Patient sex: M
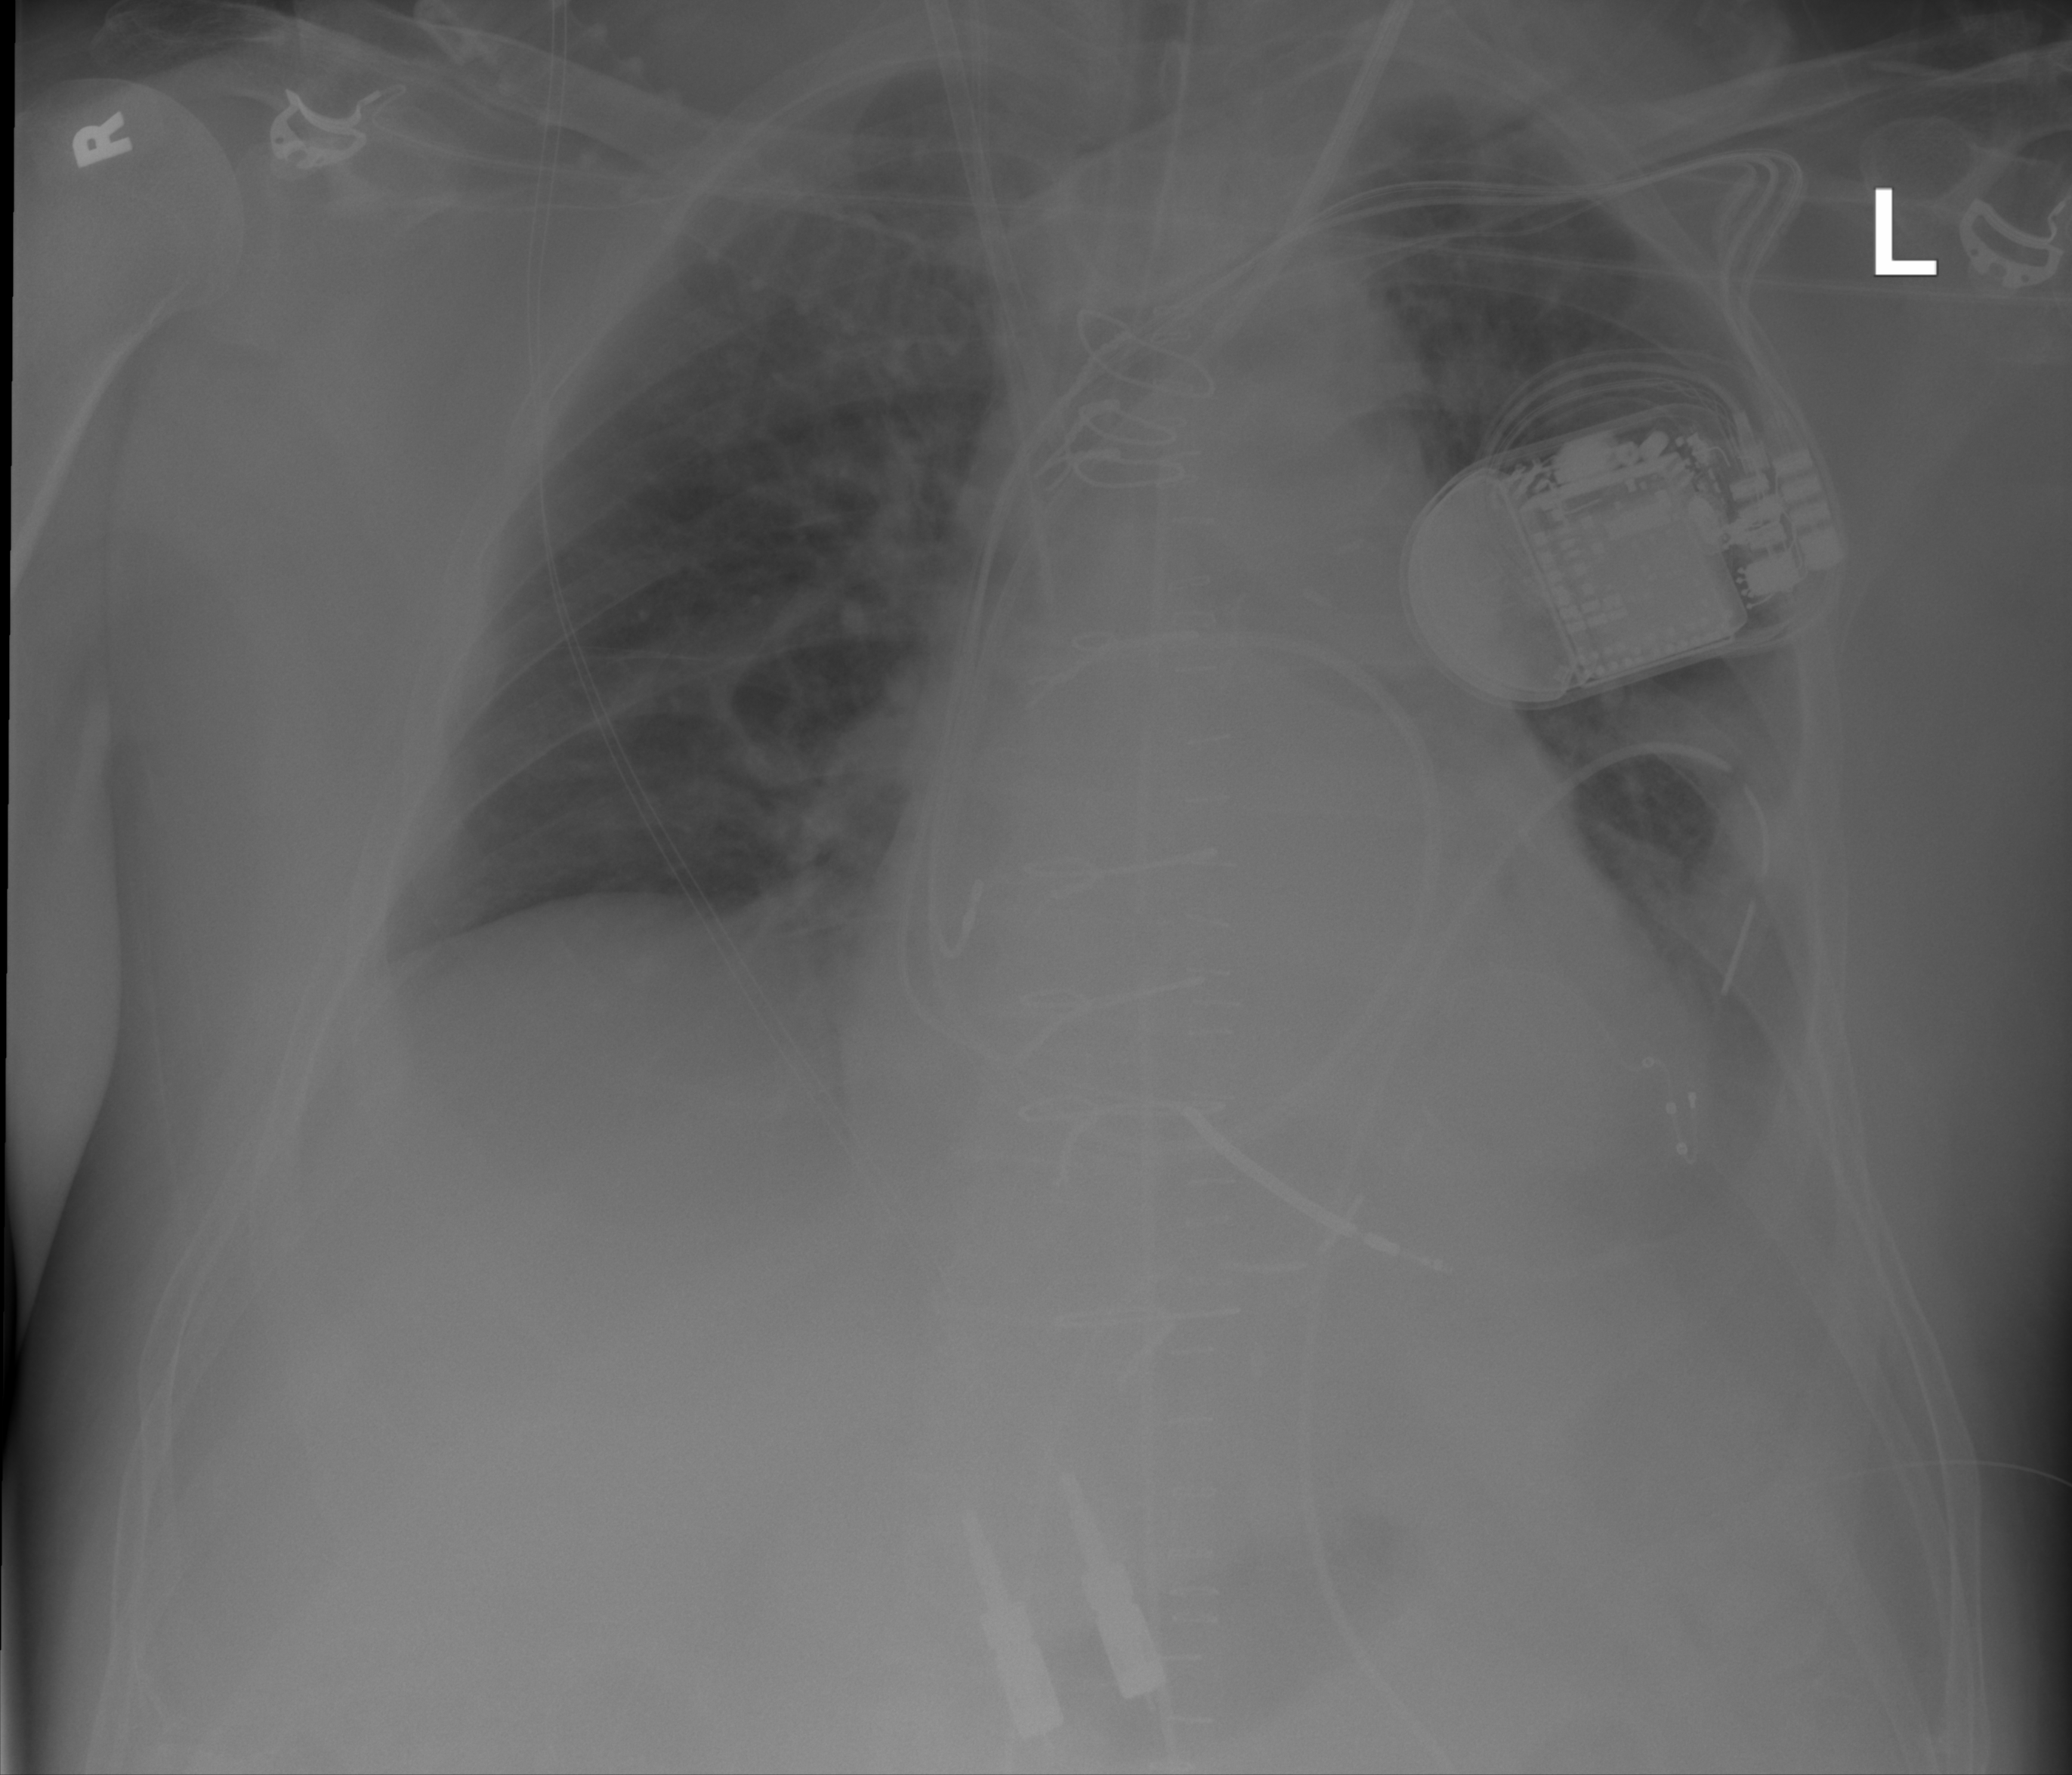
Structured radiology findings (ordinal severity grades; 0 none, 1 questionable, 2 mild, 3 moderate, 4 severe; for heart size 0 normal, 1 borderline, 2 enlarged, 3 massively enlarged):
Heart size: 2
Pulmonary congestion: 2
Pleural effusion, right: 0
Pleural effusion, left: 2
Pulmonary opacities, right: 1
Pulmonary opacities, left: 2
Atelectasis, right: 2
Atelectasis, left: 2